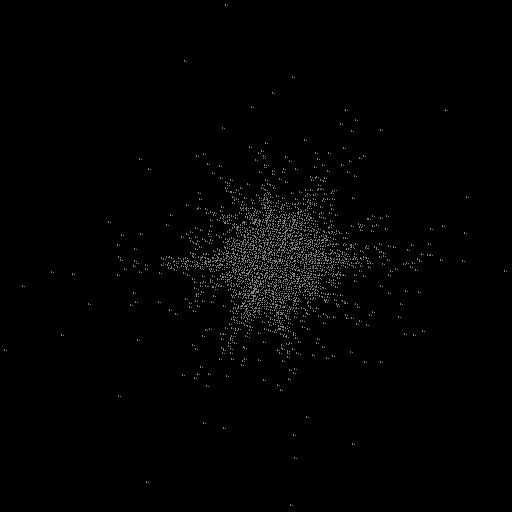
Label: star